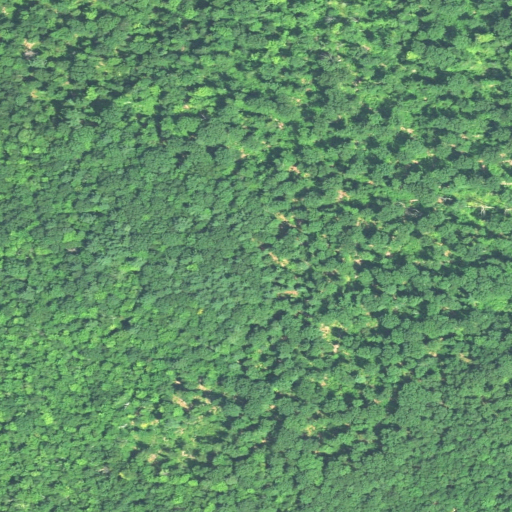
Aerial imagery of mountain in Connecticut named Beecher Hill containing deciduous forest and mixed forest